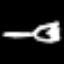
Label: fork